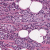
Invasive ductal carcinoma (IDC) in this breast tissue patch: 1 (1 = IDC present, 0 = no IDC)